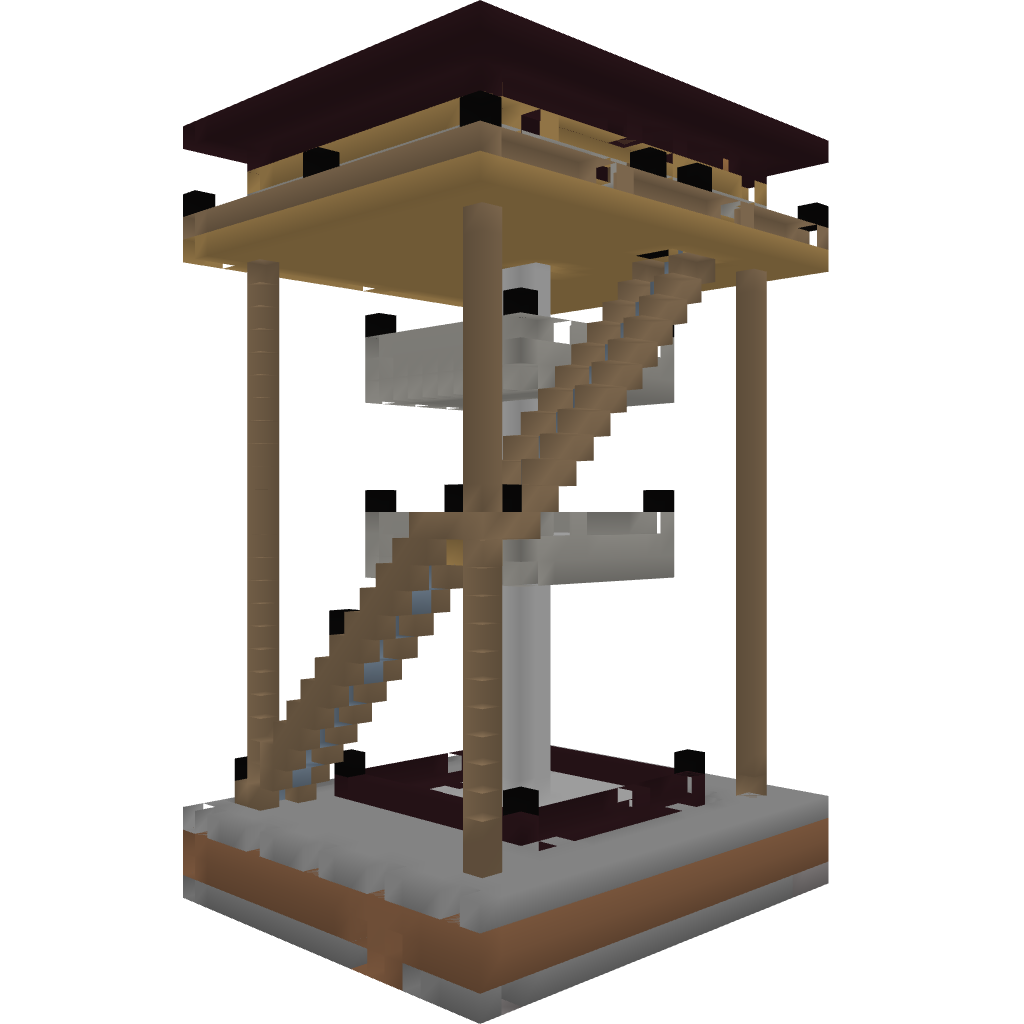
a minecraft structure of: Multi-tier Pool House